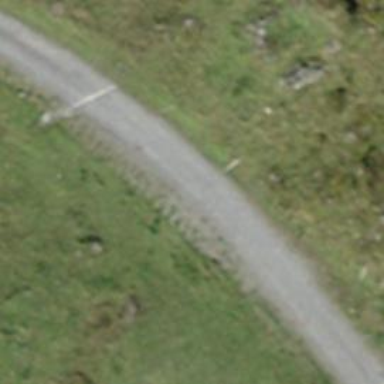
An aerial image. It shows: Track with grade2 pebblestone surface.